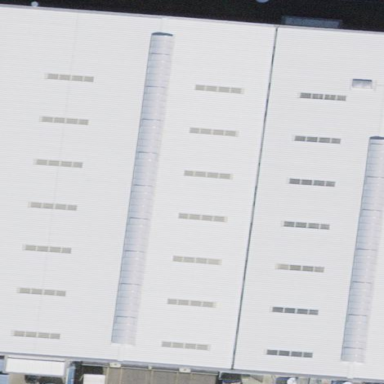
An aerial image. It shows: Industrial building.